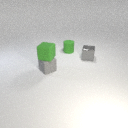
small gray metal cube in front of small green rubber cylinder